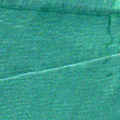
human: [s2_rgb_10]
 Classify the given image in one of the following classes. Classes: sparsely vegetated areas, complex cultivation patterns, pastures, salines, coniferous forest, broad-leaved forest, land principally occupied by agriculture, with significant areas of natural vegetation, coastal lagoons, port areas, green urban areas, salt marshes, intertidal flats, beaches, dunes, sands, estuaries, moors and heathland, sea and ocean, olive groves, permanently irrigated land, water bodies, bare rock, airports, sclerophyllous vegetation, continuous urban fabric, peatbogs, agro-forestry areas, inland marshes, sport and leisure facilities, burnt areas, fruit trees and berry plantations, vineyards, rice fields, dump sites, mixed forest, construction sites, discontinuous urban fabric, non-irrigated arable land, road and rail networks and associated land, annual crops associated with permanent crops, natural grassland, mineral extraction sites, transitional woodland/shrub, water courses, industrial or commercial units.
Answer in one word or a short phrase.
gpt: sea and ocean